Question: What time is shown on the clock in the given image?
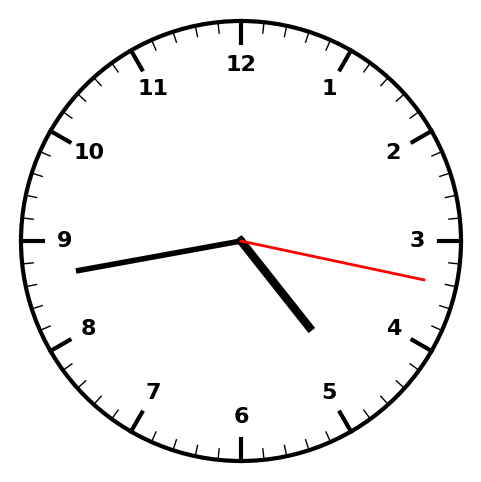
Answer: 04:43:17